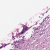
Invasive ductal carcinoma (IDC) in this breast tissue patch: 0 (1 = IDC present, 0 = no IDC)